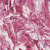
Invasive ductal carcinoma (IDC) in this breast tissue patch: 0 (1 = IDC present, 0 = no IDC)